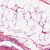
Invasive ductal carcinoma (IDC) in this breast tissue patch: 0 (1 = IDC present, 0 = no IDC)